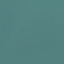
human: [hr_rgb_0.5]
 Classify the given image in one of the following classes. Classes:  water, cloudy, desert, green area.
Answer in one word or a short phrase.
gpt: water